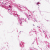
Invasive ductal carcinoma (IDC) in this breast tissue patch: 0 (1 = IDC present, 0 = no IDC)